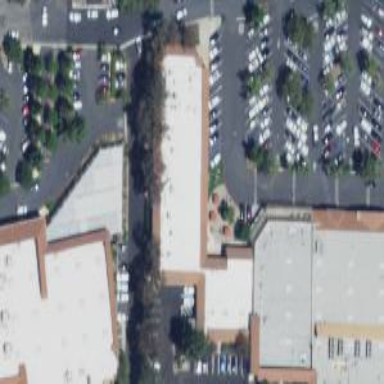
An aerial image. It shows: Retail building.